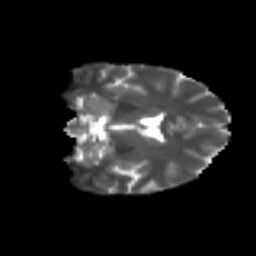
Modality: T2w
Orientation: coronal
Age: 34
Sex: female
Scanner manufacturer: ge
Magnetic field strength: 3 T
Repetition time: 7.8 s
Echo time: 0.0606 s